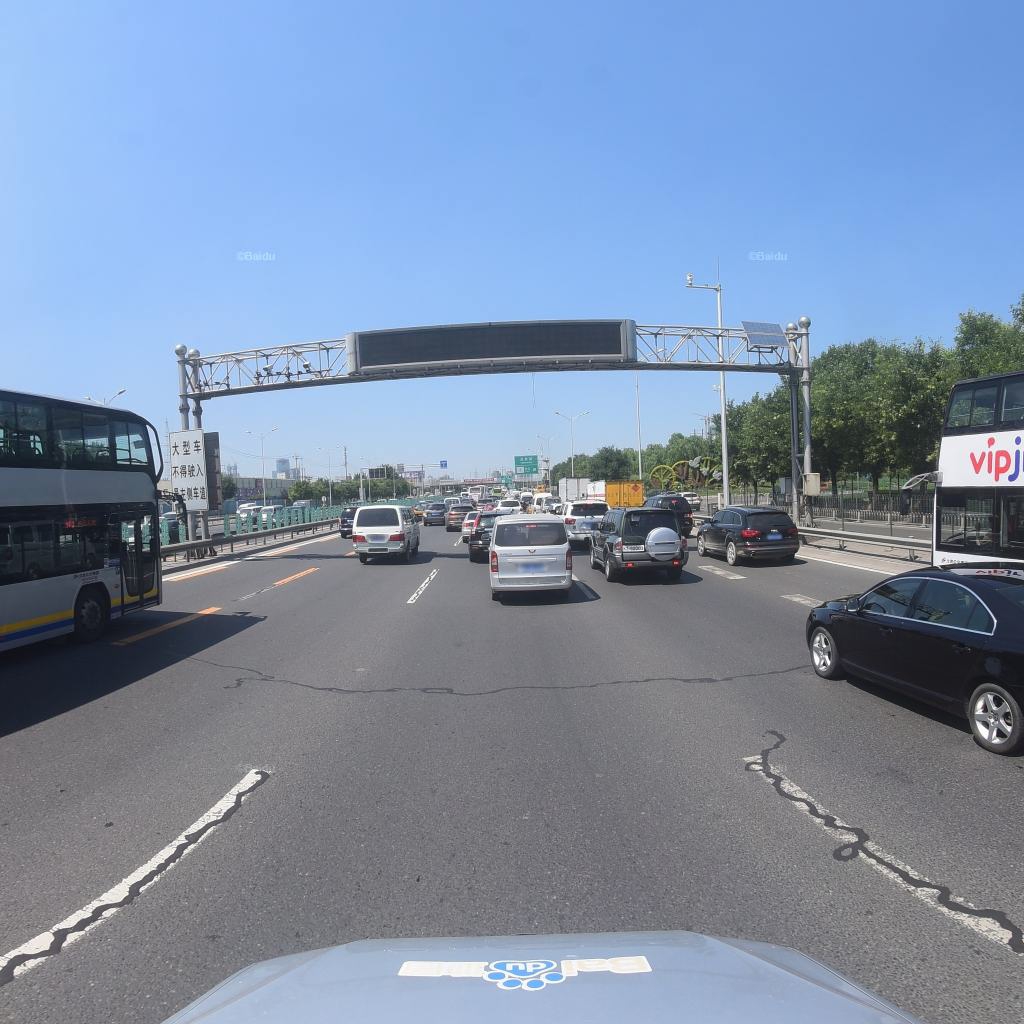
Region: Fengtai
Road damage annotations: transverse patch, longitudinal patch, longitudinal patch, longitudinal patch